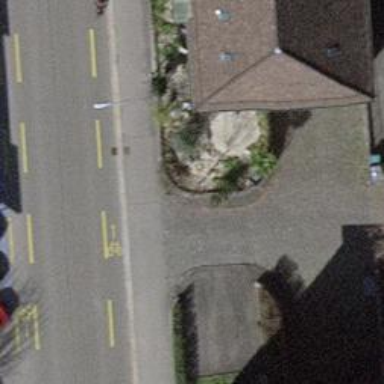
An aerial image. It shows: Service road with sett surface.